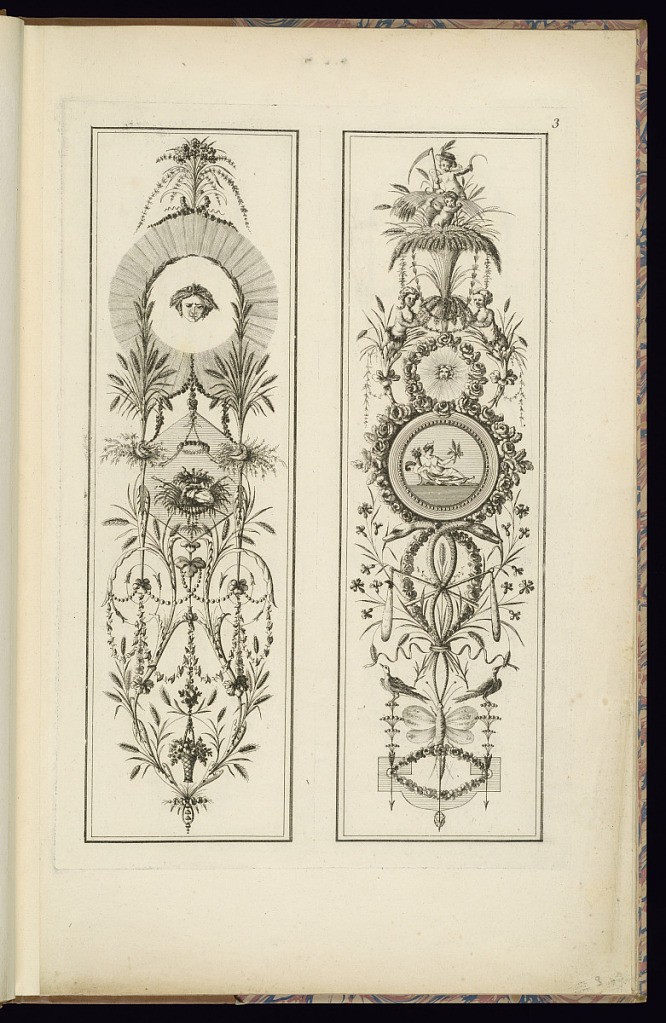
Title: Two Arabesque Panel Designs
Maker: Jean-Baptiste Fay, French, active 1765 – 1790s
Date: late 18th century
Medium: Etching and engraving on laid paper
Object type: Print
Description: Third plate from a series of ornament panel designs. Two vertical panels with arabesque and neoclassical motifs including putti, terminal figures, wheat stalks, flowers, leaves, garland of flowers, acanthus leaves, fleurons, roundels with mythological figures and heads of Apollo, birds, baskets of flowers, snakes, arrows, and a butterfly. The plate is numbered.